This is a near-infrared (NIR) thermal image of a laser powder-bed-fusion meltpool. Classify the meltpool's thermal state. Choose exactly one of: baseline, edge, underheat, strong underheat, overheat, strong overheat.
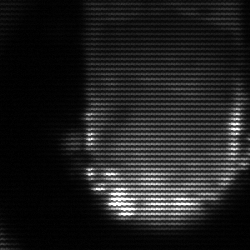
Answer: baseline